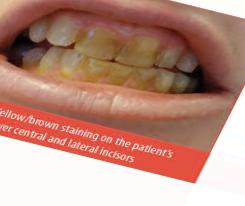
Condition: Tooth Discoloration